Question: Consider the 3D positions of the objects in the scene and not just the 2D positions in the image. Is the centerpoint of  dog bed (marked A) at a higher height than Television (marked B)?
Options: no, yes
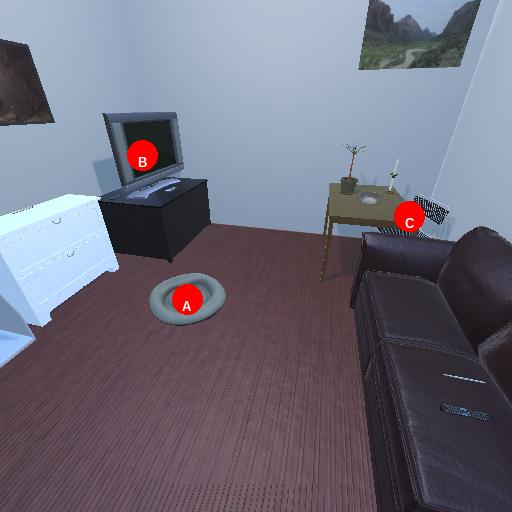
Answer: no